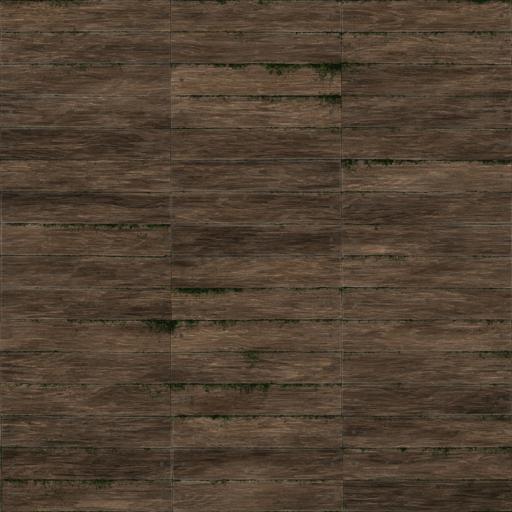
Tags: nailed nails planks rough wood wooden